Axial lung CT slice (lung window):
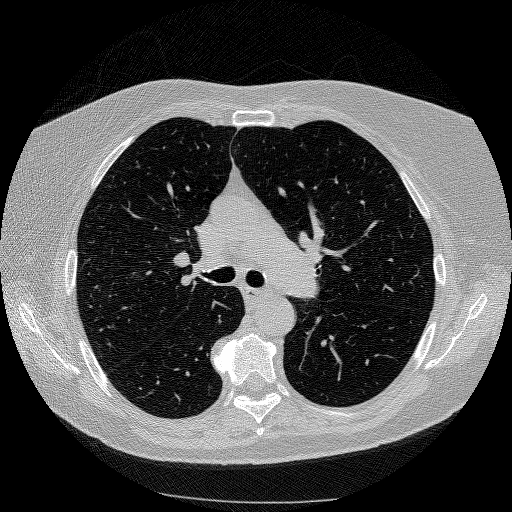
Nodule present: no